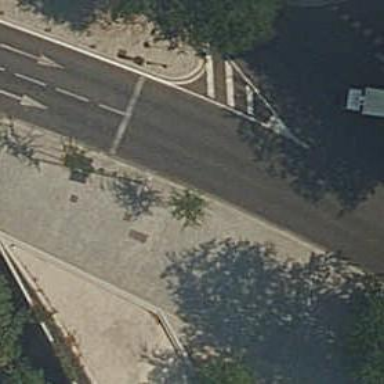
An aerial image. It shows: Paved sidewalk along the footway.